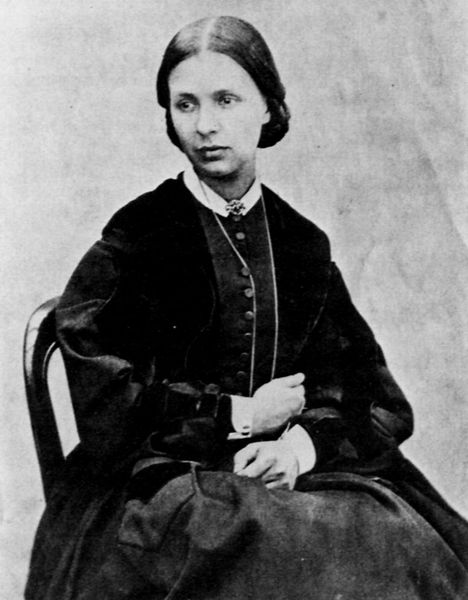
Titel: Mary Ann Frith
Künstler: Francis Frith
Schlagwörter: hand, kopf, umhang, weiß, sitzen, elegant, frau, frisur, grau, haar, hell, hintergrund, kleid, mund, nase, schmuck, schwarz, stirn, stuhl, blick, dame, rose, rock, hemd, jacke, jung, wand, arm, augen, bluse, falten, gesicht, kragen, pelz, samt, trauer, ärmel, bildnis, hände, portrait, porträt, rückenlehne, auge, haare, mantel, sessel, sitzend, saum, augenbrauen, brosche, knopf, lippe, lippen, mittelscheitel, ohren, scheitel, traurig, arbeit, dutt, lehne, sitz, haltung, kette, amerika, witwe, zopf, streng, stuhllehne, melancholie, mimik, glatt, schoß, knöpfe, oberkörper, weste, geneigt, bauer, foto, fotografie, unten, abgewandt, schwarz weiss, manschetten, umschlag, biedermeier, hochzeit, porträit, erinnerung, fotographie, träumen, wittwe, schos, hochgeschlossen, tugendhaft, gedankenversunken, knopfe, ffrau, europäisch, katholik, frsisur, knopg, sittsam, mantel kragen, glattes haar, tupe, frau sitrzend, stadtmensch, vbwmvjeiofl4or, fefop, jfnqiworl', fplo4gm4jkglöp, gö.wglöwf, vä¨bbeb, b¨